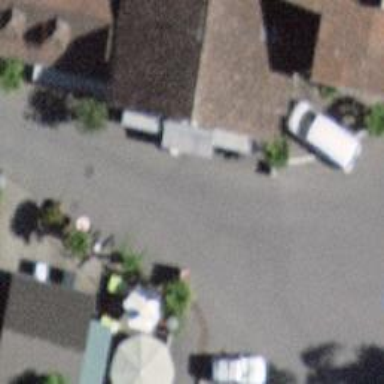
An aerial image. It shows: Residential road with asphalt surface and no sidewalk.